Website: walmart
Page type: address-validator
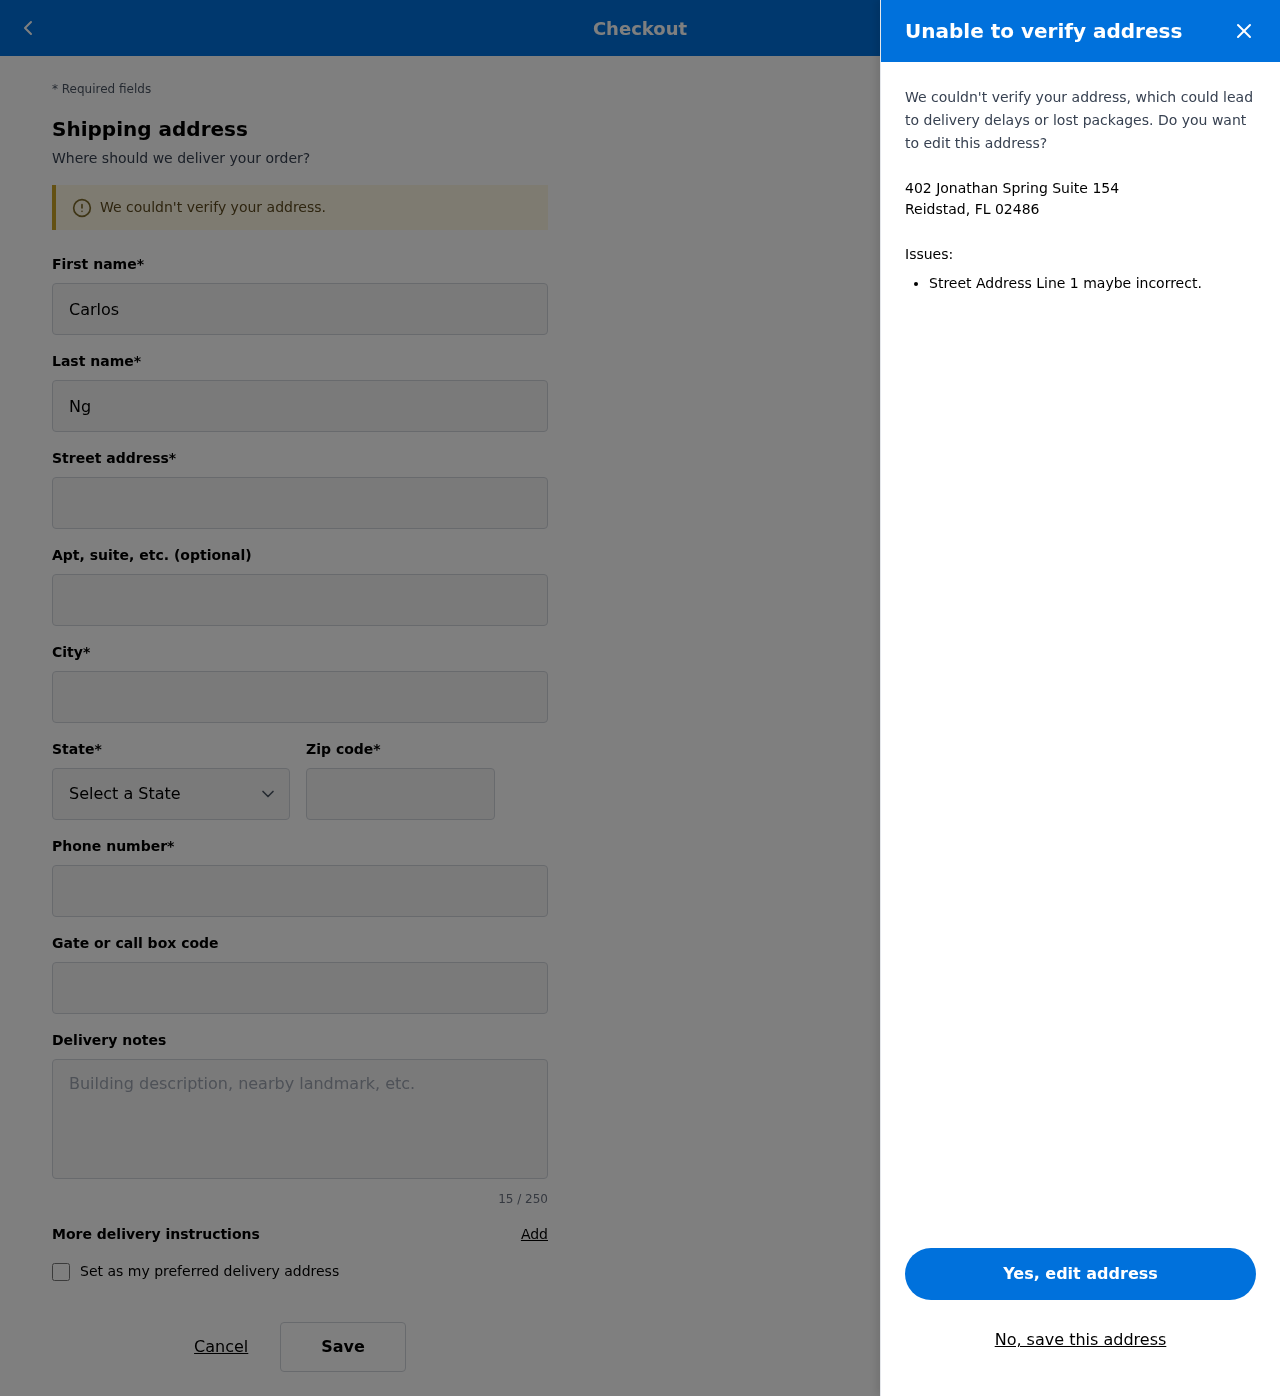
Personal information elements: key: PII_CITY_STATE_ZIP
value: Reidstad, FL 02486
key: PII_DELIVERY_INSTRUCTIONS
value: Gate code: 9521
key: PII_STATE_ABBR
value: FL
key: PII_STREET
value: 402 Jonathan Spring Suite 154
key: PII_FIRSTNAME
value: Carlos
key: PII_LASTNAME
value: Nguyen
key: PII_STREET2
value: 72903 Ian Pines
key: PII_CITY
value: Reidstad
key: PII_POSTCODE
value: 02486
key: PII_PHONE
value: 9045944256
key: PII_SECURITY_CODE
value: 62168